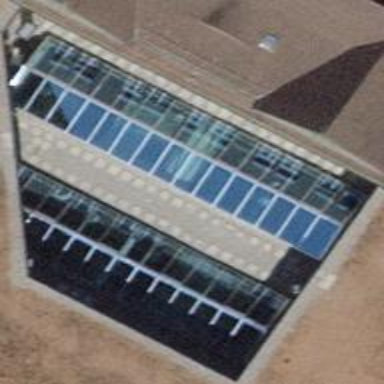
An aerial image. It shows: Part of building.